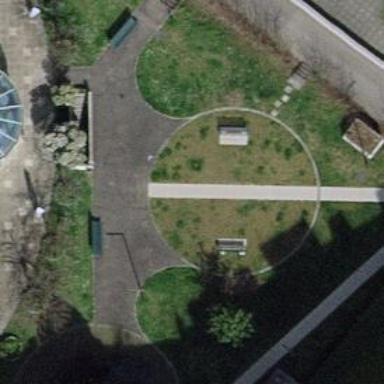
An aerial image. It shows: Playground area for leisure land.